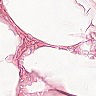
Metastatic tissue present: no